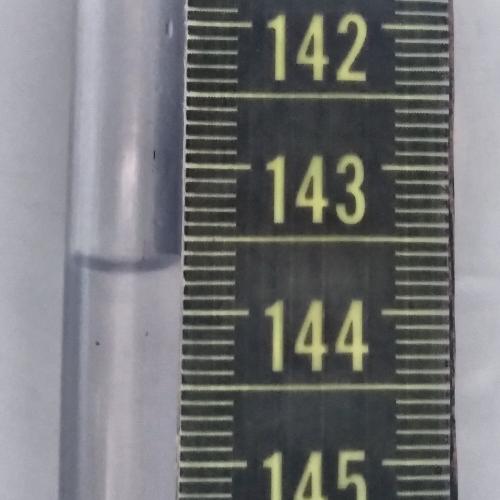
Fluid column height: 143.7 cm